RGB frame:
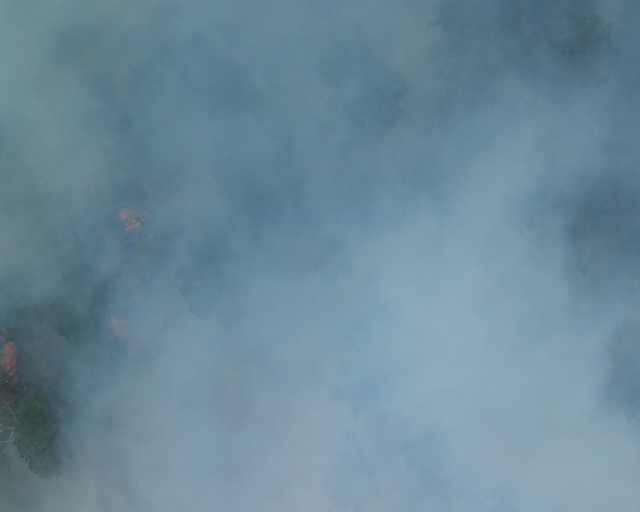
Thermal frame:
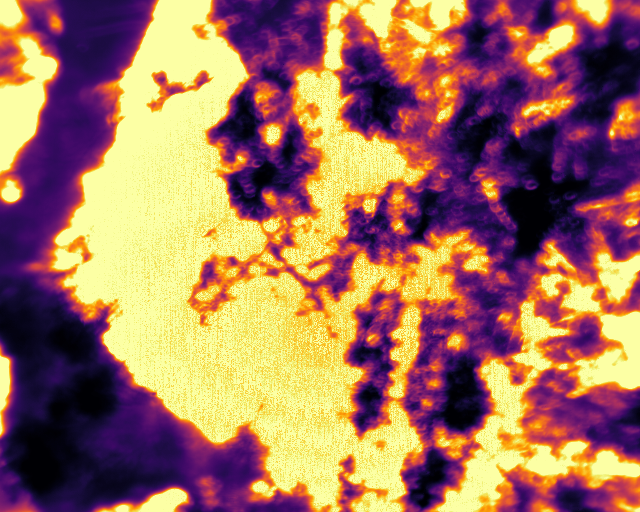
Captured: 2026-02-26 03:09:50
Pixels at or above 80 °C: 255424 (fraction of frame: 0.7795)